Interaction volume radius: 5 \u00c5
Interaction volume height: 25 \u00c5
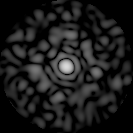
Disorder parameter: 0.8736